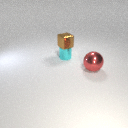
large red metal sphere in front of small cyan metal cylinder